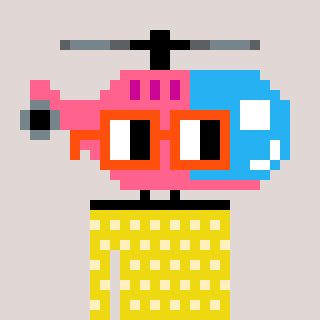
a pixel art character with square orange glasses, a helicopter-shaped head and a yellow-colored body on a warm background